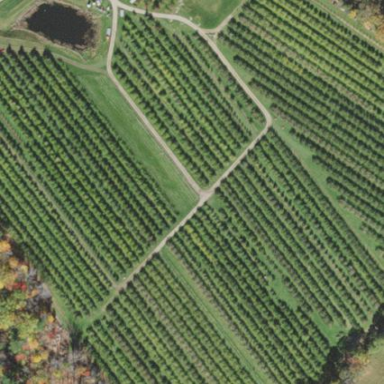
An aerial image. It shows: Orchard.